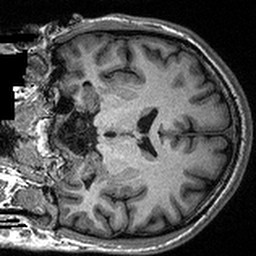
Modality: T1w
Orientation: coronal
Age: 25
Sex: female